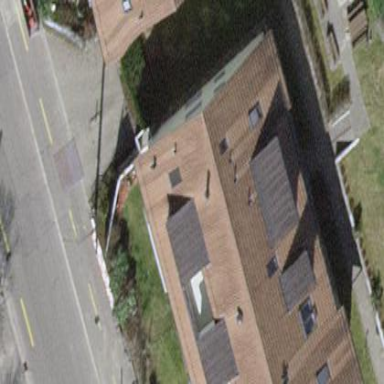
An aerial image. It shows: Building with apartments featuring tiled roof.